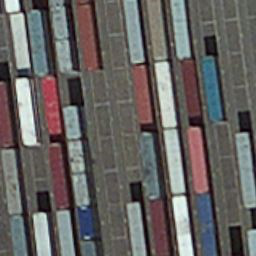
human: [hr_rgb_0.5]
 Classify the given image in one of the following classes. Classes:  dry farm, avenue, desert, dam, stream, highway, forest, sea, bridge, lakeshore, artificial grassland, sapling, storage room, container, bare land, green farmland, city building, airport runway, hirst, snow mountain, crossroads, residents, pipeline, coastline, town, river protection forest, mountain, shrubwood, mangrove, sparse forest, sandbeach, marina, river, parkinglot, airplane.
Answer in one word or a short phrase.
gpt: container